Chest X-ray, AP view. Patient: 68 years old, sex M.
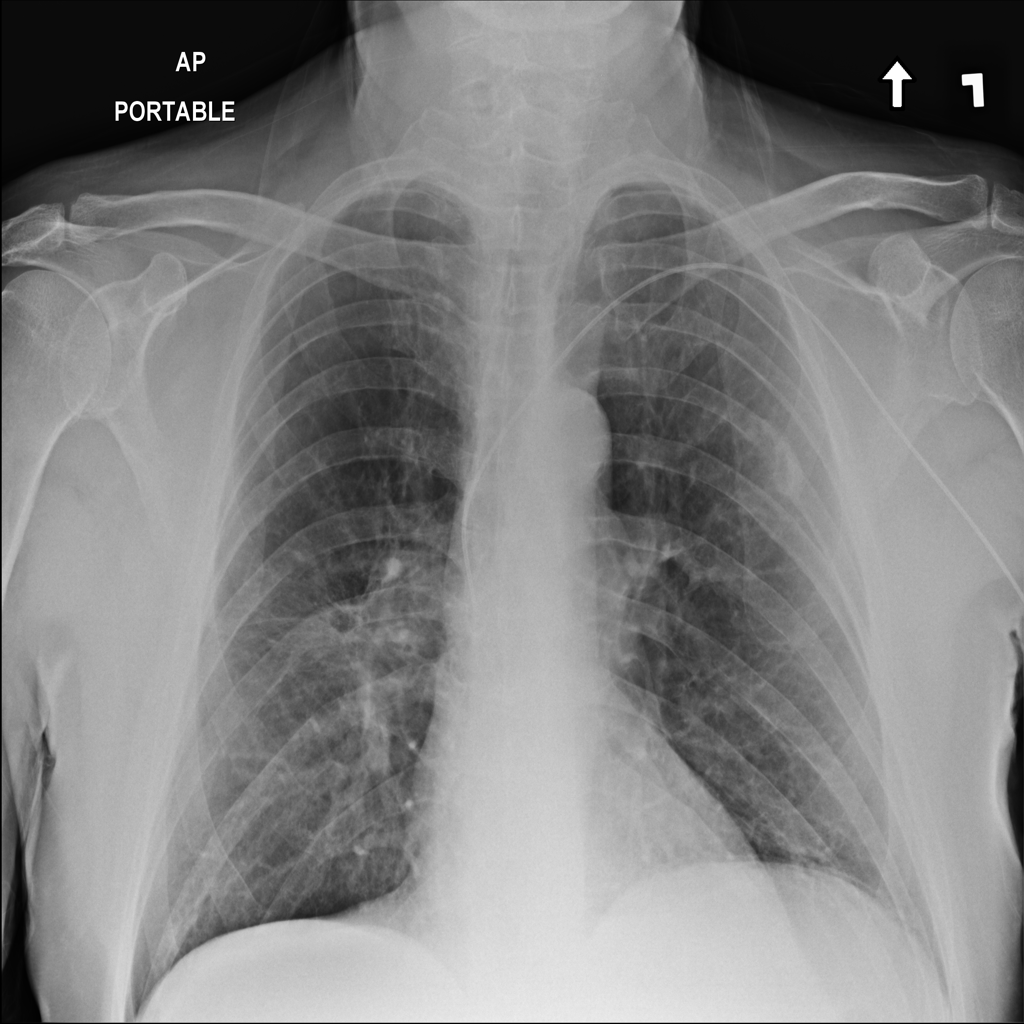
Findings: Mass